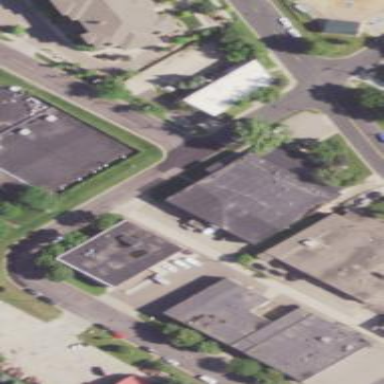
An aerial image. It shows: Industrial building.